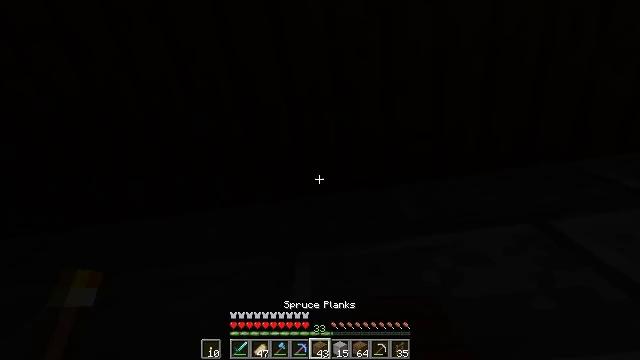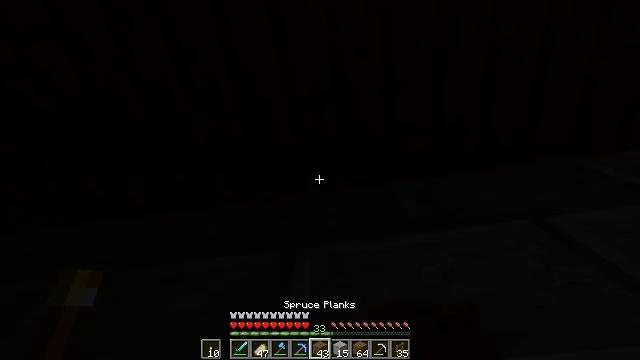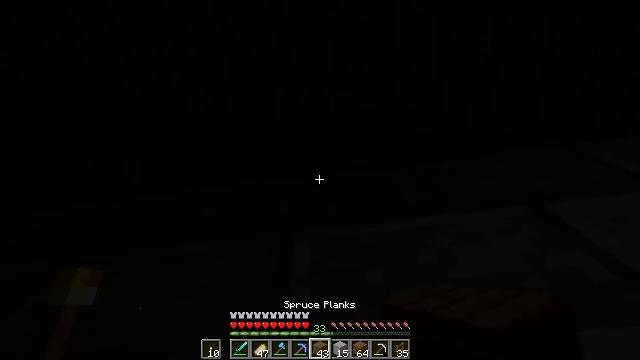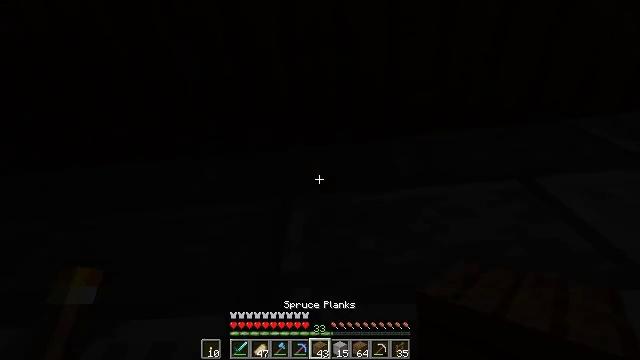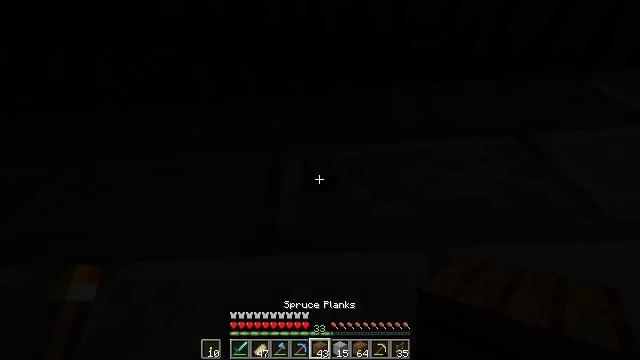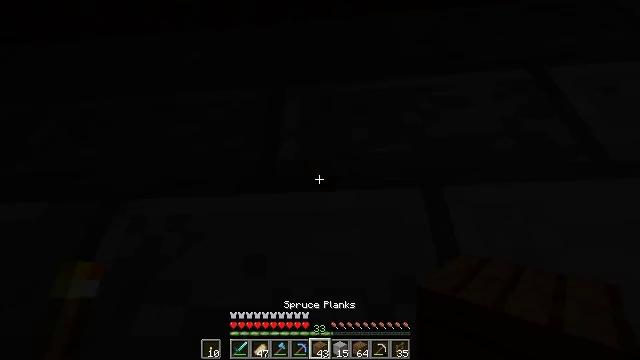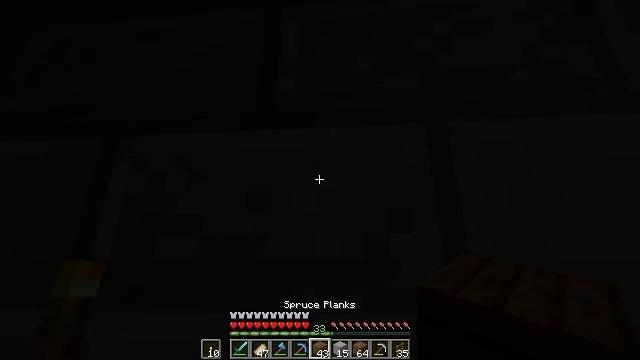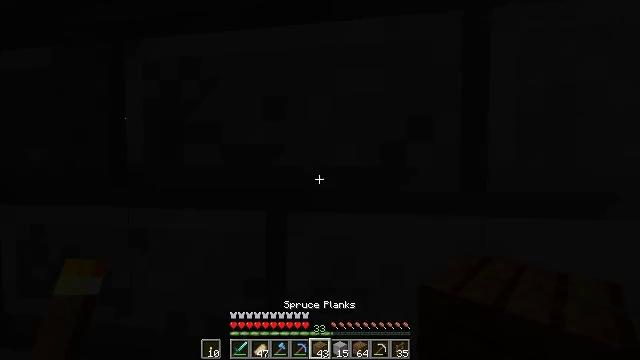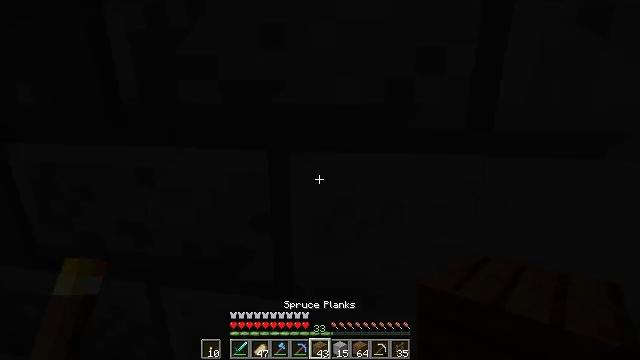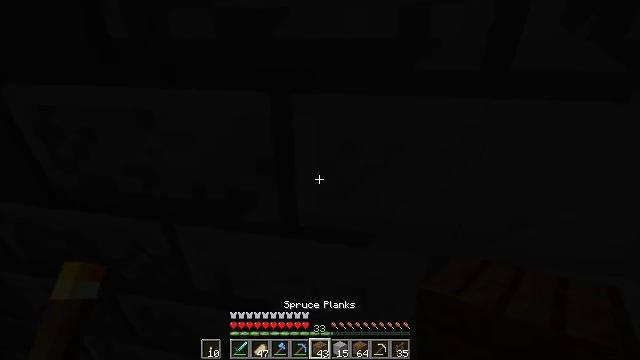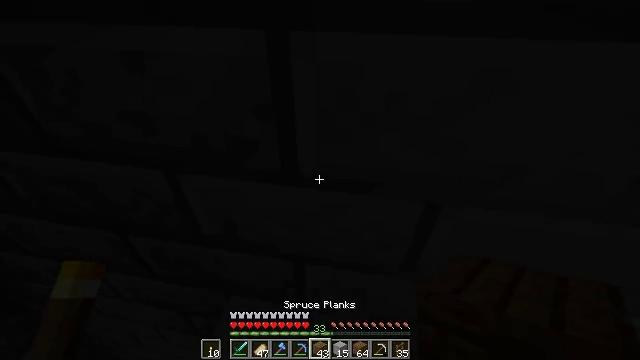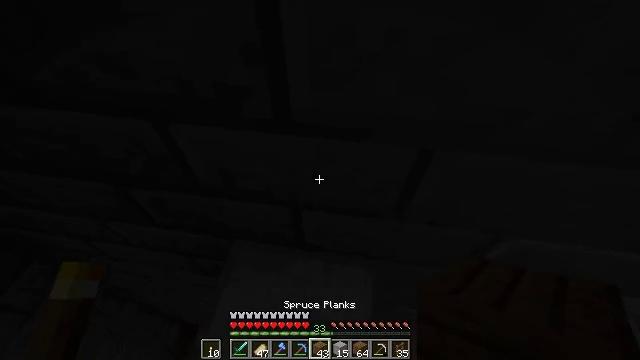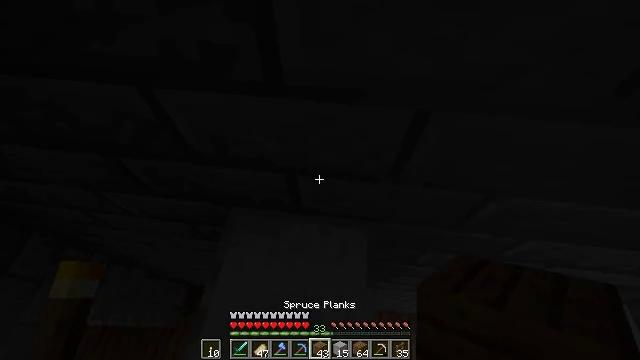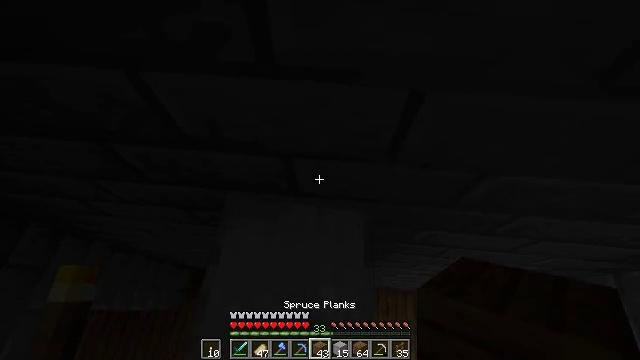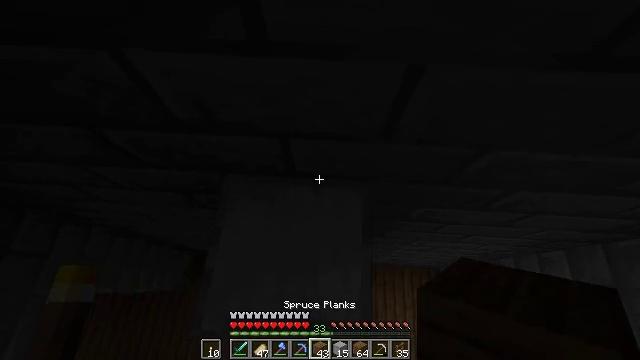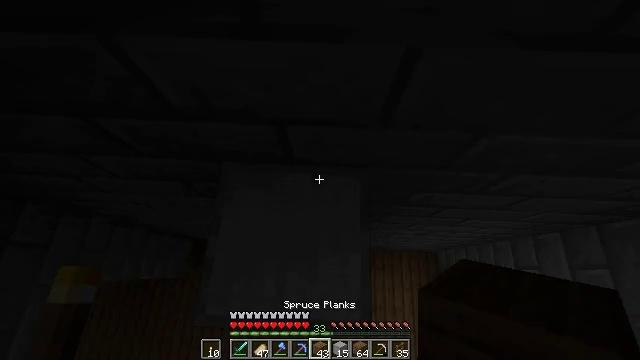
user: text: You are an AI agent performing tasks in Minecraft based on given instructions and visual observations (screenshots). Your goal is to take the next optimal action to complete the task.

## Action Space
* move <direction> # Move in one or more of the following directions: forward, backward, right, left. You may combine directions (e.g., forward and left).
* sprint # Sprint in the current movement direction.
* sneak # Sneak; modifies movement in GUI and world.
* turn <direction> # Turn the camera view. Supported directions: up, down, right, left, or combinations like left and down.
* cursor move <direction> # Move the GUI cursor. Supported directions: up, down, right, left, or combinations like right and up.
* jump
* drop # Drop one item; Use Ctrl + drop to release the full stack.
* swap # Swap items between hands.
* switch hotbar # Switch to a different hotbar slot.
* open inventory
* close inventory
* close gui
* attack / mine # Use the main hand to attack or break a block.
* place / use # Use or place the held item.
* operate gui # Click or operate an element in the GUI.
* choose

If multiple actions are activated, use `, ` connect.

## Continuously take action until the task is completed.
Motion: motion action
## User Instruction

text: Gather smooth stone from the ground.
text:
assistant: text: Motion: no_op
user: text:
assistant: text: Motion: turn down
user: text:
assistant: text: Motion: turn right and down
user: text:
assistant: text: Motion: turn right and down
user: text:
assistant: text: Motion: turn down
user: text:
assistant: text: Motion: turn down
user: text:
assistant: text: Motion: turn left and down
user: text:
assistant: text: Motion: turn down
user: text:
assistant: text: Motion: turn down
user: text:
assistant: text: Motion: turn down
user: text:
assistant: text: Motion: turn right and down
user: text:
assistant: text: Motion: turn right and down
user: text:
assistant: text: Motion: turn right and down
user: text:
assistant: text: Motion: turn right and down
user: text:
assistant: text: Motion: turn down
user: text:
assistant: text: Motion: turn down
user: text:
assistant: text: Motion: turn down
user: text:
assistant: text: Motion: turn down
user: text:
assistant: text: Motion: turn down
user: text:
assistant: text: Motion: no_op
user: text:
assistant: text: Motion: no_op
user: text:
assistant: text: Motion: no_op
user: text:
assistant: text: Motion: no_op
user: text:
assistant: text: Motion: no_op
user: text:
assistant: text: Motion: no_op
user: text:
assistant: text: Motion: no_op
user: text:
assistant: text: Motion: no_op
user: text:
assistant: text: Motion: no_op
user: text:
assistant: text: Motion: turn down
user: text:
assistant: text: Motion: turn down